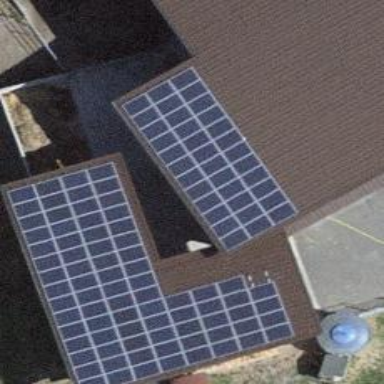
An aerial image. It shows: Solar power generator.